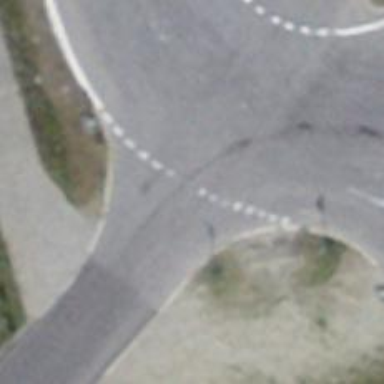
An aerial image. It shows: Road with "give way" sign.